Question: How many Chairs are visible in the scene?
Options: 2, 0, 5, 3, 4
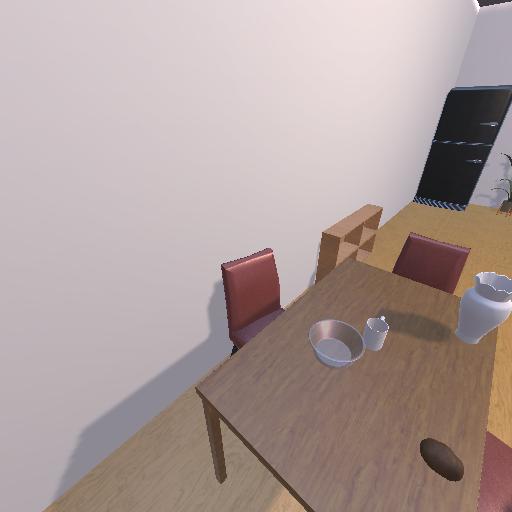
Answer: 2